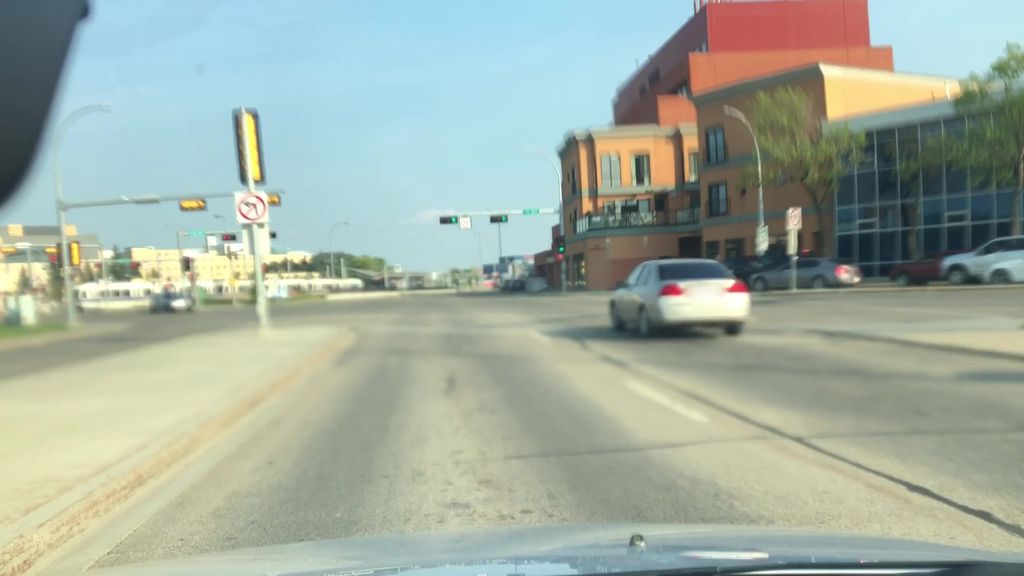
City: edmonton